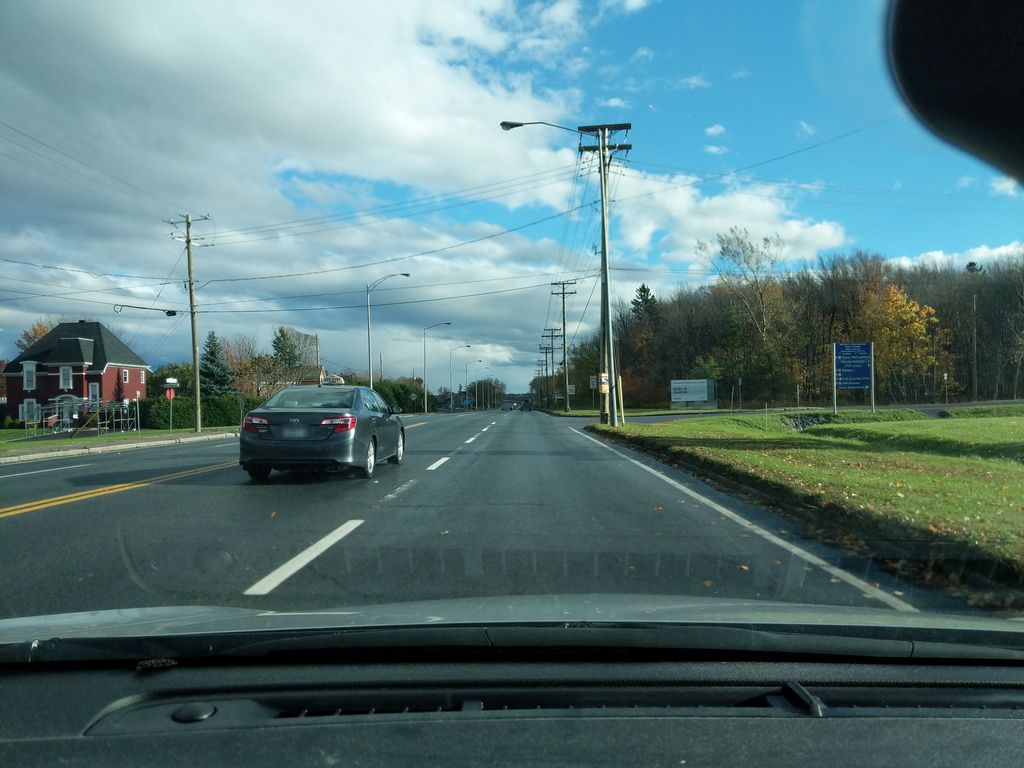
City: quebec_city